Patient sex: F
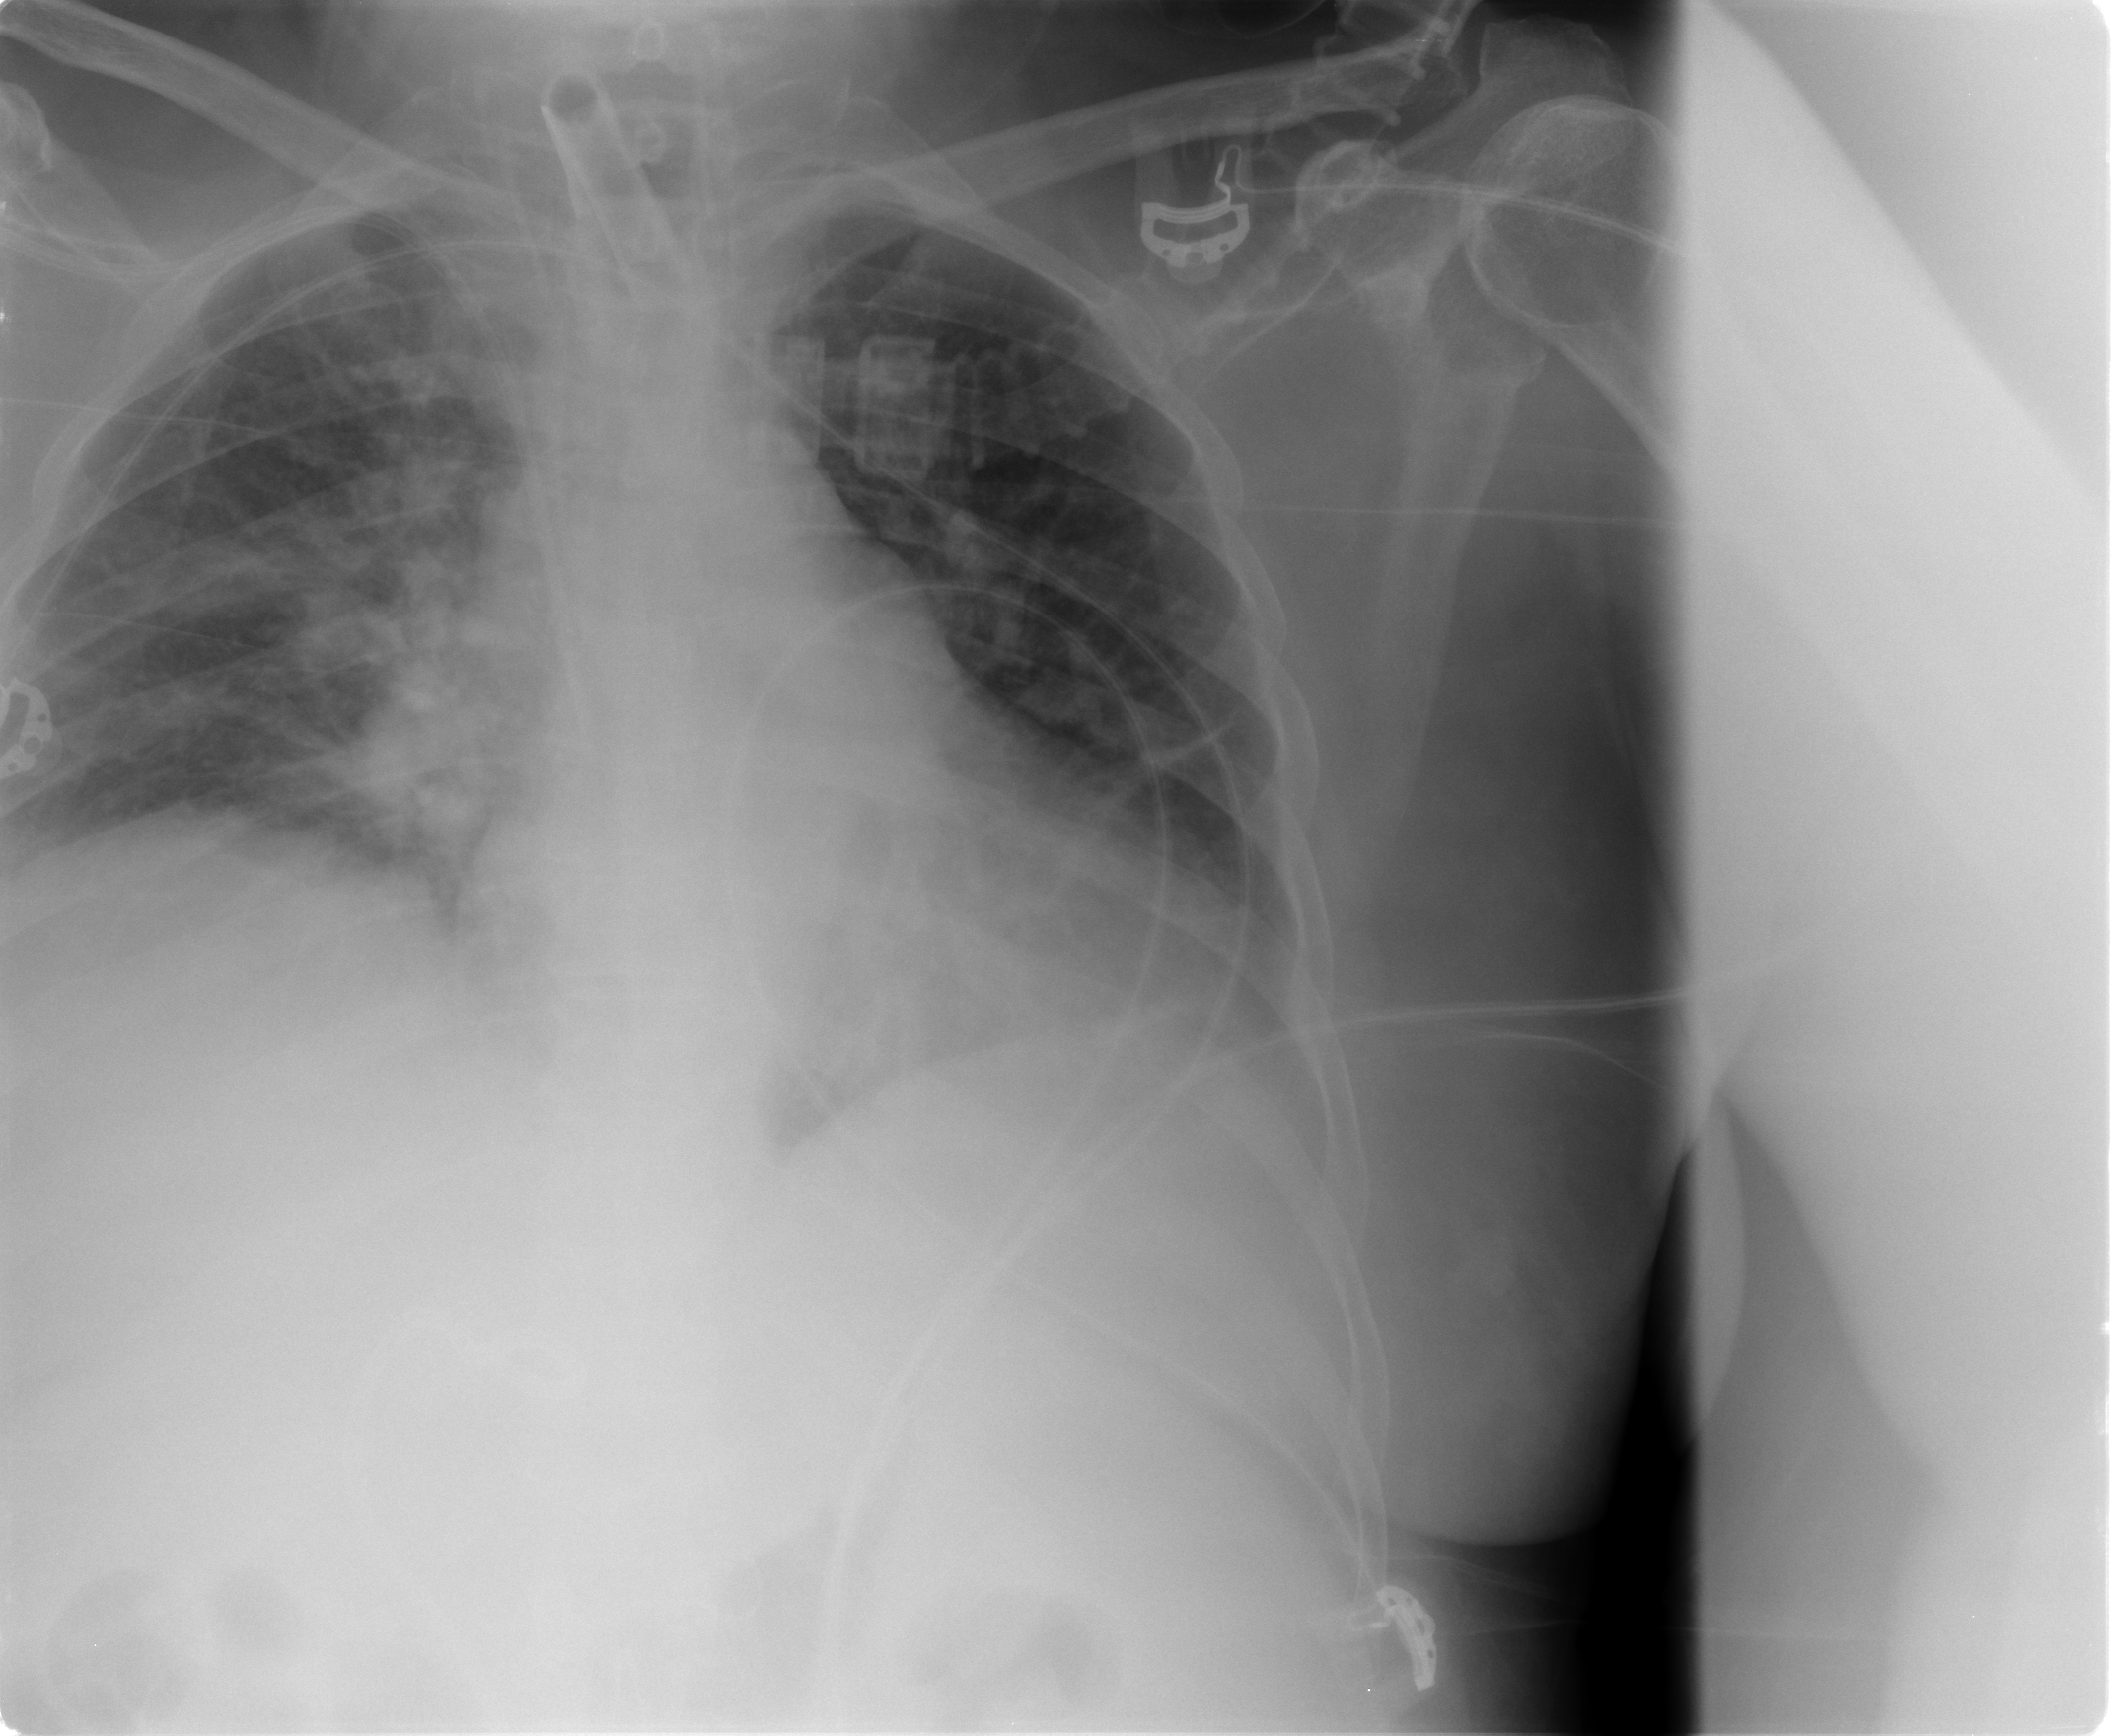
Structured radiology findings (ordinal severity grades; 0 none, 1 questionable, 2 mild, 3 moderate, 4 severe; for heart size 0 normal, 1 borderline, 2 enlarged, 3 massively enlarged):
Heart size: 1
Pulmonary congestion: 2
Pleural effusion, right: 1
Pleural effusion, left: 1
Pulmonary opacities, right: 2
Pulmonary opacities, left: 2
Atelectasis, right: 2
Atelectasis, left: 2